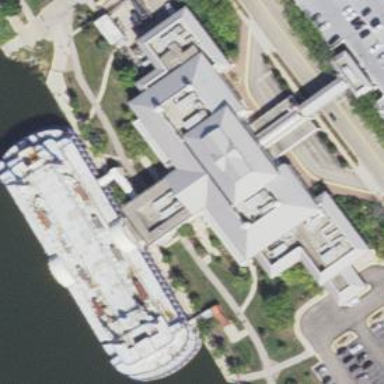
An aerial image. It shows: Building designated as casino.